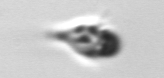
Label: Mesodinium